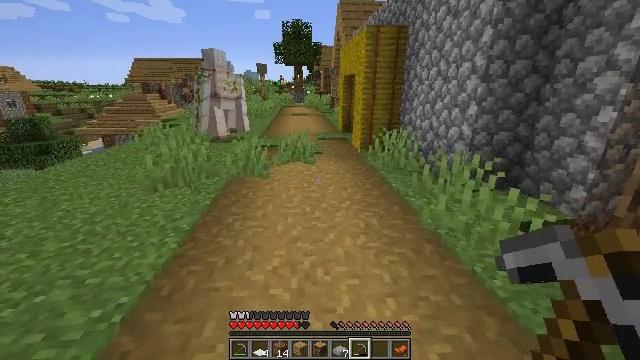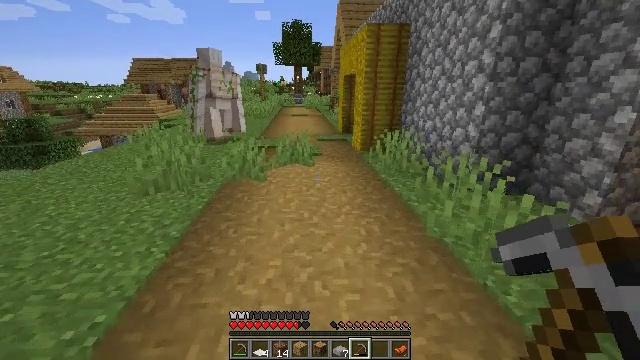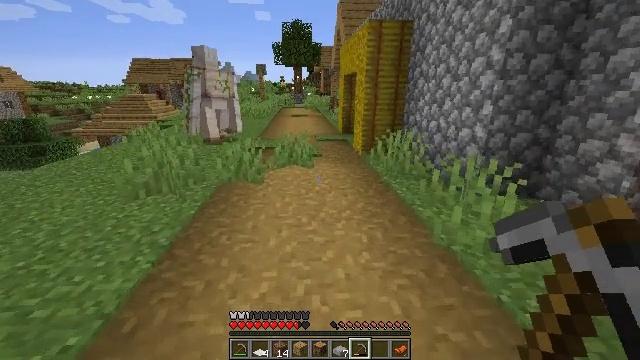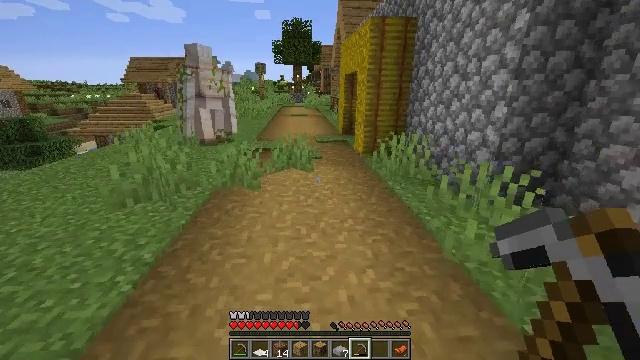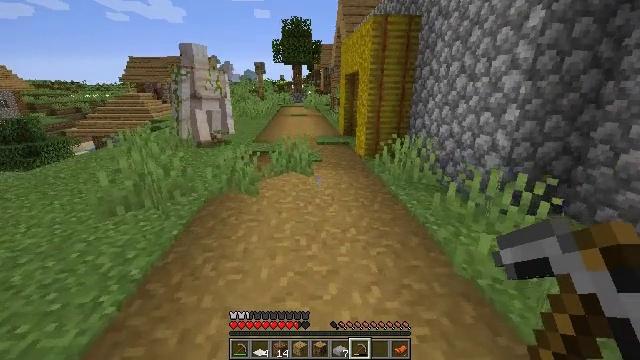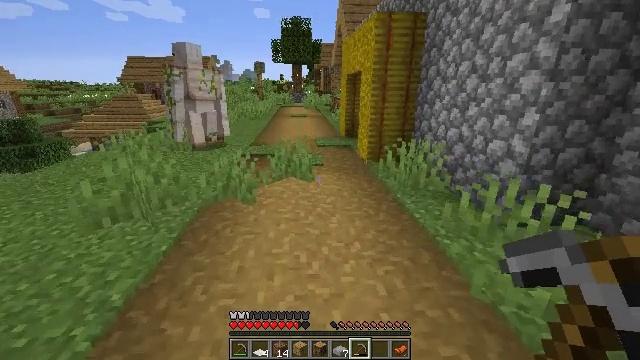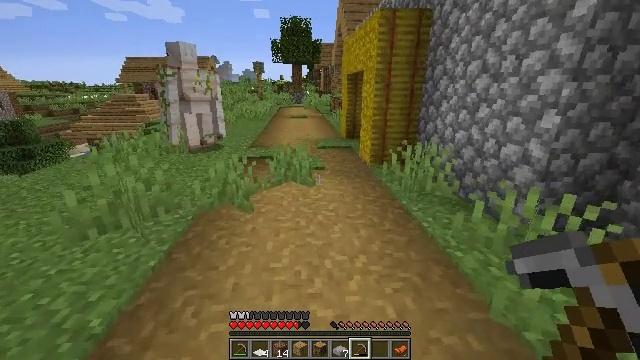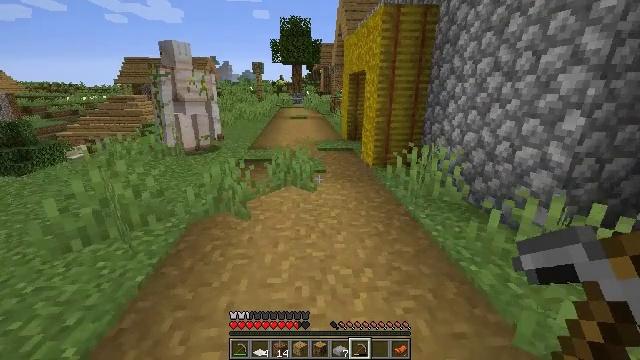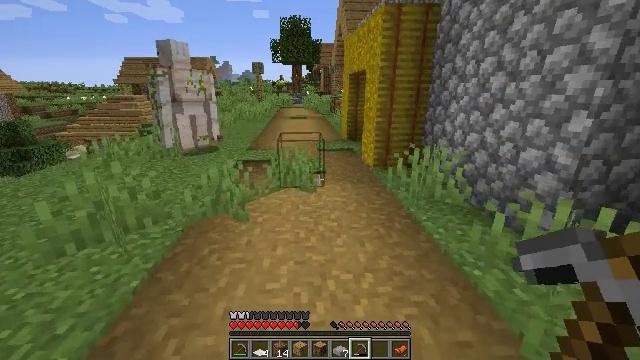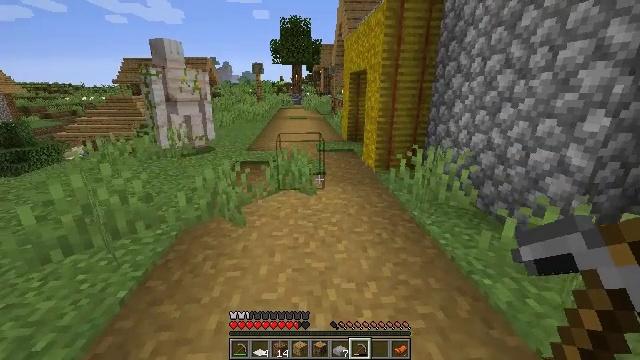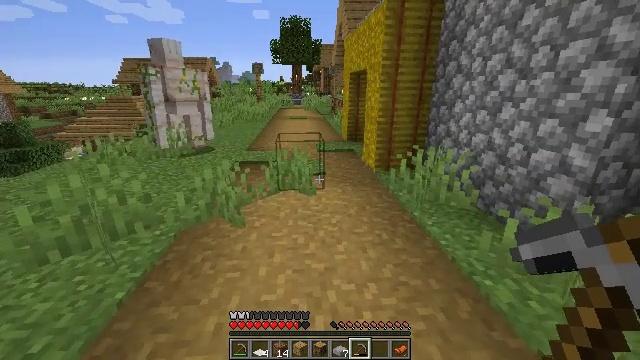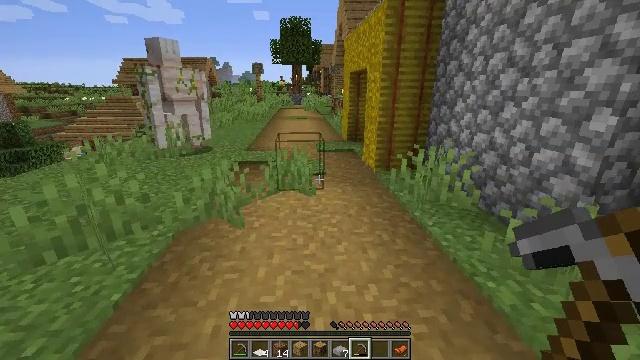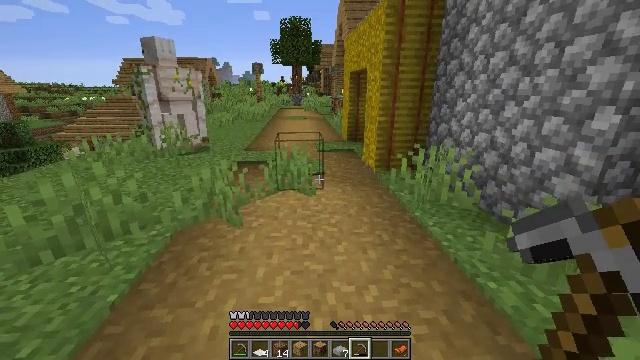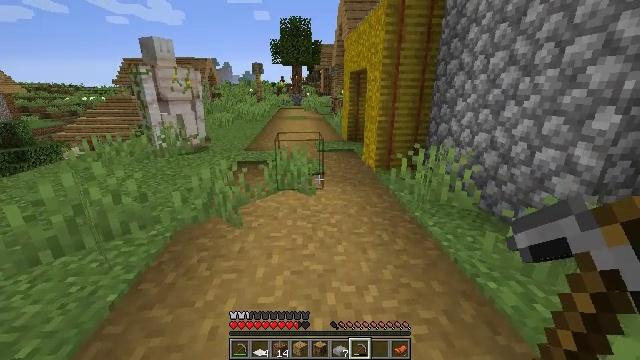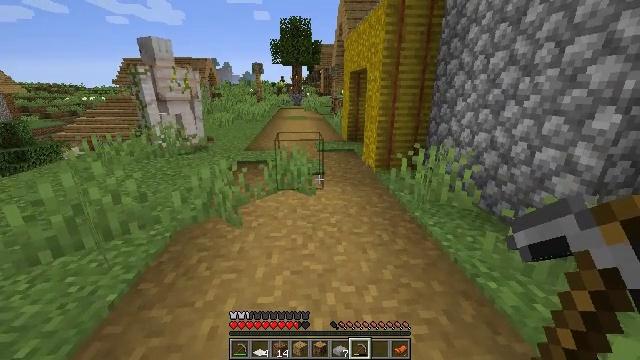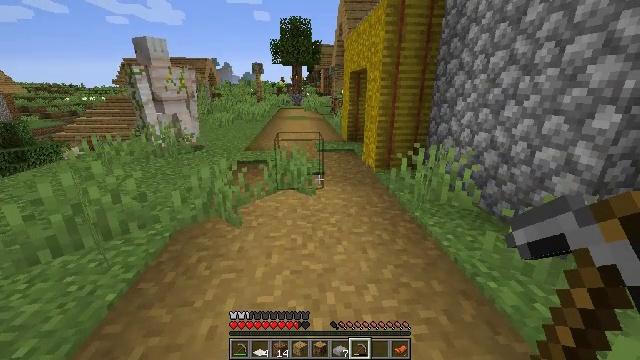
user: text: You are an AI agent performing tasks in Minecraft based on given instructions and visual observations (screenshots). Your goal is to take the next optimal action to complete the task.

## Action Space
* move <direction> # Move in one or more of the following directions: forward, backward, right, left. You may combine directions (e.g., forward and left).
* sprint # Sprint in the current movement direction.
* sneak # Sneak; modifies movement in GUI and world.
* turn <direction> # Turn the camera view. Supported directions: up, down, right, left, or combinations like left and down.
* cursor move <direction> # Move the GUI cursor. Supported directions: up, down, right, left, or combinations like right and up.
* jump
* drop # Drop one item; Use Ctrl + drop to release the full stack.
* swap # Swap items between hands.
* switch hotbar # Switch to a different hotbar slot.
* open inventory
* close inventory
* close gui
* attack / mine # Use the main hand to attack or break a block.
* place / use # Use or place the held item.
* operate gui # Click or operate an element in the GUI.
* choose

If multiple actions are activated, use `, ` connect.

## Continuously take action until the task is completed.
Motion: motion action
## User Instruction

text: Remove the oak stairs to repurpose them.
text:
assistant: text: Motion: move forward
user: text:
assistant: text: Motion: move forward
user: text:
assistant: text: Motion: move forward
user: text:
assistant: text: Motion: move forward
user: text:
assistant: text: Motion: move forward
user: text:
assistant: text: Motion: move forward
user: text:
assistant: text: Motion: move forward
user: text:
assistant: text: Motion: no_op
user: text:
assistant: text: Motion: no_op
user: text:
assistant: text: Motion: no_op
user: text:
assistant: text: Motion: no_op
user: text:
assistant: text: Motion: no_op
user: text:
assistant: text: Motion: no_op
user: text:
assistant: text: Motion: no_op
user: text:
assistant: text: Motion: no_op
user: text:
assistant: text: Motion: no_op
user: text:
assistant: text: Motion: no_op
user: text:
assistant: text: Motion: no_op
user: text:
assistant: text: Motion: no_op
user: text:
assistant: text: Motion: no_op
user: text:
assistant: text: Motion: no_op
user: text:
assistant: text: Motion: no_op
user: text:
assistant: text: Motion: no_op
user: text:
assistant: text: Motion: no_op
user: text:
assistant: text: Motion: no_op
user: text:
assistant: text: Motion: no_op
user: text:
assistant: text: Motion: no_op
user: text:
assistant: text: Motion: no_op
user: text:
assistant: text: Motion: no_op
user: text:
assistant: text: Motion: no_op